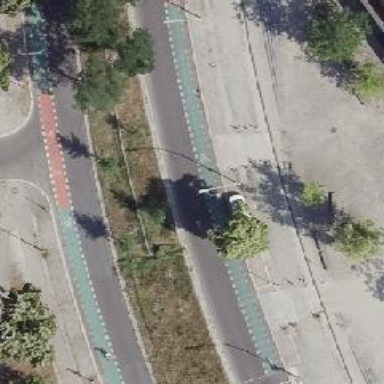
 there is parallel parking along the curb. The cycleway has green surface color."